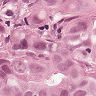
Metastatic tissue present: yes